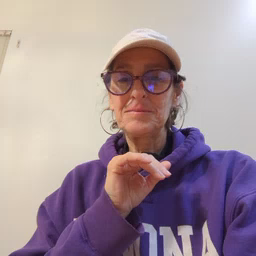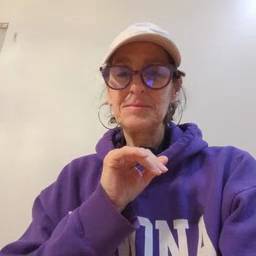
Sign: frenchfries